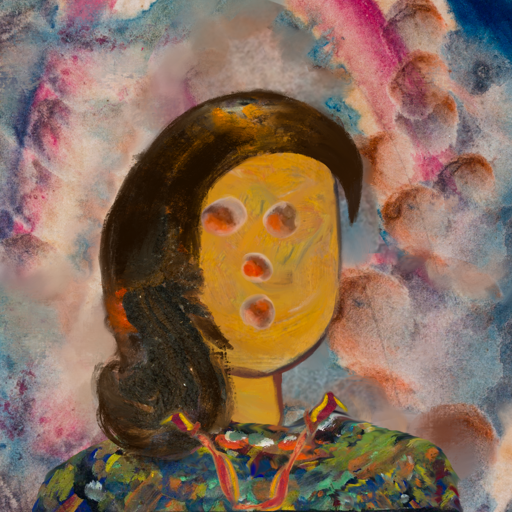
Background: Rupkatha, Head And Neck Front: After_Raid, Face Front: Rupkatha, Bust: An_Impression, Hair Front: Gypsy_Queen, Head Accessory: Blank, Second Necklace: Gypsy_Mother_1, Necklace: Blank, Baby: Blank